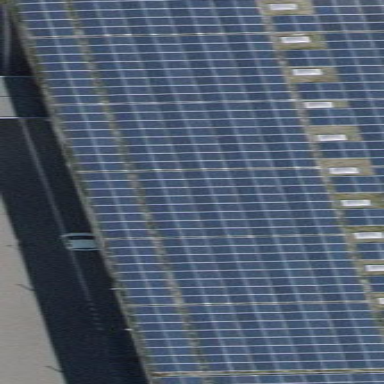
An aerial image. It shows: Solar power generator using photovoltaic method with solar photovoltaic panel types.